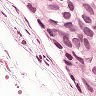
Metastatic tissue present: yes